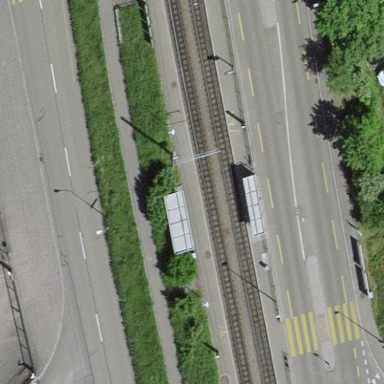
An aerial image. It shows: Platform at public transport station with shelter.